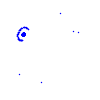
Particle: electron